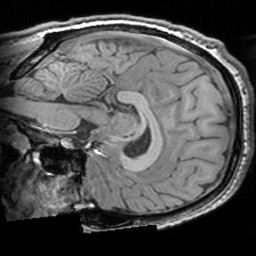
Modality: T1w
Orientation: sagittal
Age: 20
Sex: male
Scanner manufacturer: siemens
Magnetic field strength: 3 T
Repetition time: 1.63 s
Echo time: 0.00311 s